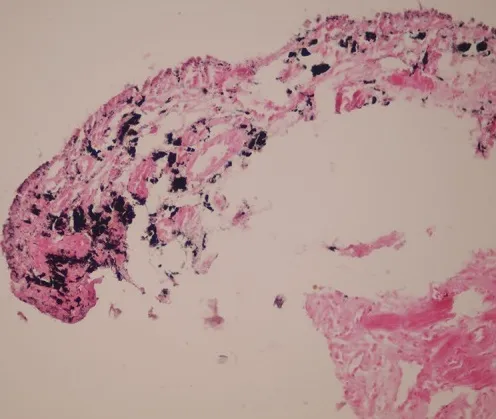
The Above Mentioned Cells Positive by Masson Fontana Stain. (Masson Fontana X250).
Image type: pathology (masson_trichrome)